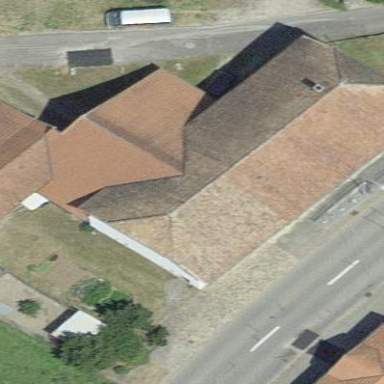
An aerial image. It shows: Building with tile roof.